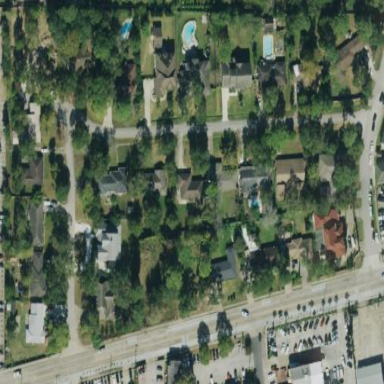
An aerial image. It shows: Residential area consisting of single-family homes.